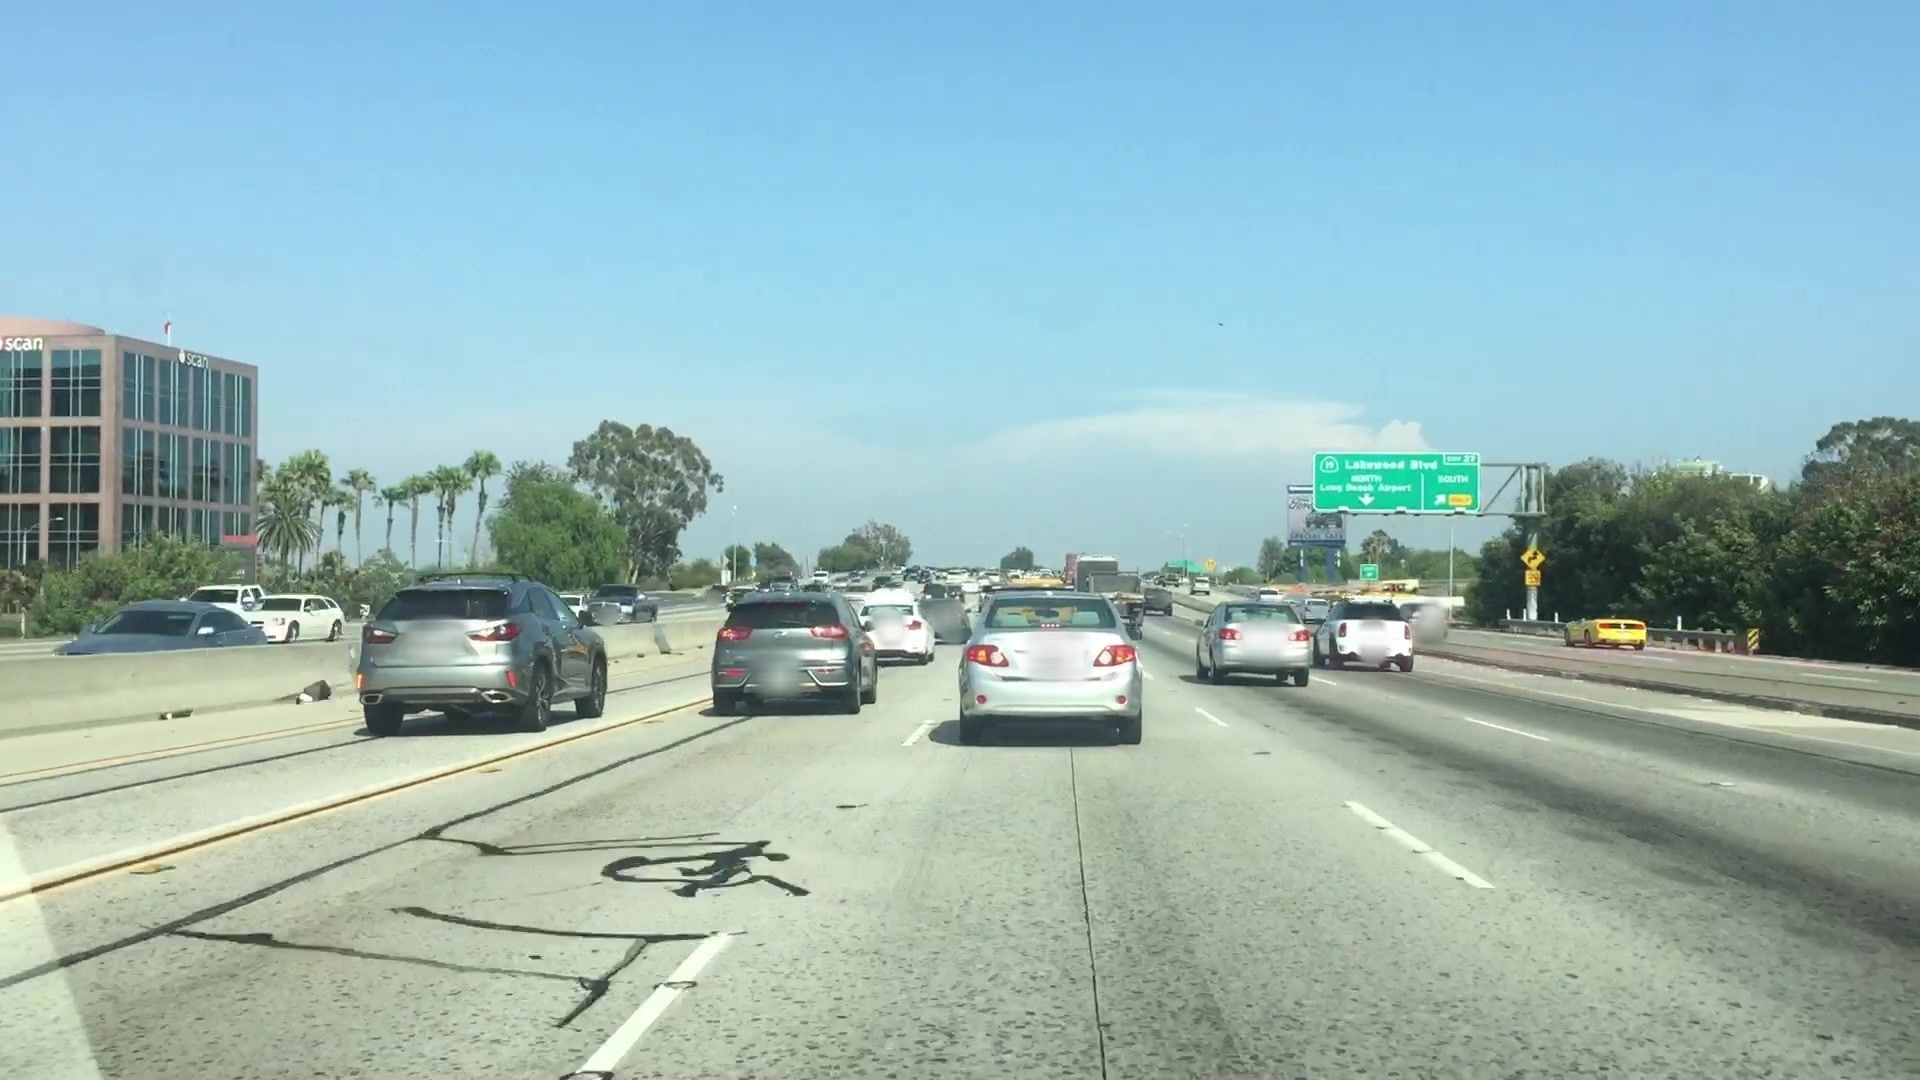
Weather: clear
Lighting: day
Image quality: good
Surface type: driving surface
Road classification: motorway
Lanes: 5
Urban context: urban centre
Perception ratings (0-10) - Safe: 2.16, Lively: 5.47, Beautiful: 2.26, Boring: 2.27, Depressing: 3.05, Wealthy: 4.22